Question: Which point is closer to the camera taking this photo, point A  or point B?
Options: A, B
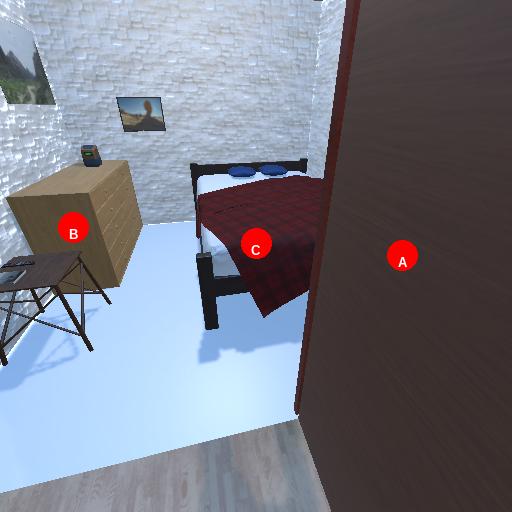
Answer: A